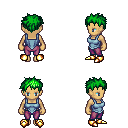
a pixel art fantasy rpg character, female body template, human, tanned skin, blue vest, magenta pants, green bedhead hairstyle, gold boots, four views (front, back, left, right), 2x2 character sprite sheet, small pixel art, hard edges, no anti-aliasing